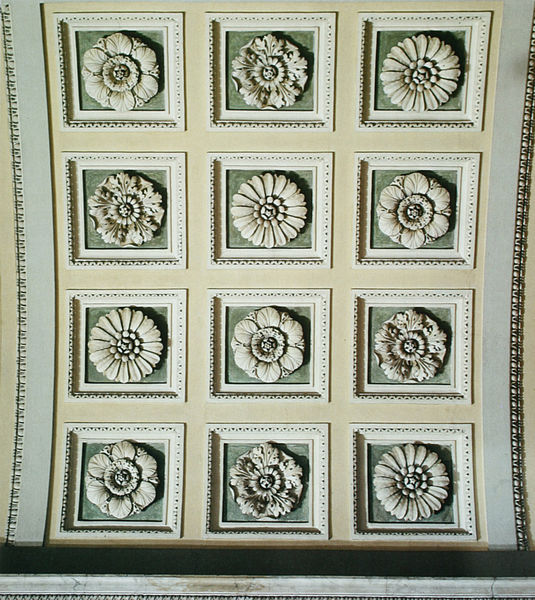
Titel: Stuckarbeit im Parnass-Saal (Speisesaal)
Künstler: Giocondo Albertolli
Standort: Mailand
Institution: Villa Reale
Schlagwörter: blau, blätter, weiß, gelb, grün, blume, blumen, grau, marmor, schmuck, blüte, blüten, haus, rose, beige, rahmen, stein, bild, decke, innen, rund, hellblau, relief, bogen, rand, detail, floral, ornamente, stuck, foto, fotografie, blütenblätter, gewölbe, kacheln, fries, quadrate, rosette, kasetten, kassetten, kassettendecke, fresko, quadrat, vierecke, rosetten, kassette, sonnenblume, kasettendecke, tonnengewölbe, kassetendecke, eingerahmt, margerite, weltlich, gibs, eierstich, bltüe, sammlumg, gelber putz, 12